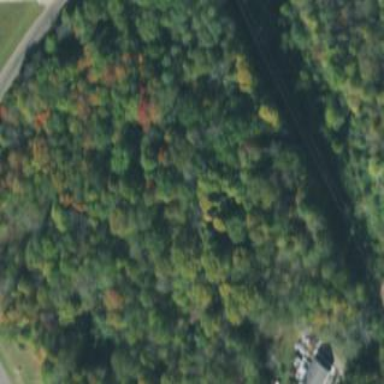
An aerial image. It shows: Forest area.